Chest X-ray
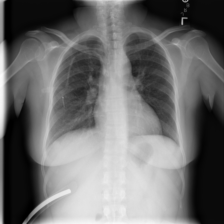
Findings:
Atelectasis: negative
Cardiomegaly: negative
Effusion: negative
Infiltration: negative
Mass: negative
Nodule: negative
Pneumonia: negative
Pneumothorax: negative
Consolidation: negative
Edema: negative
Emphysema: negative
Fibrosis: negative
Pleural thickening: negative
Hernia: negative